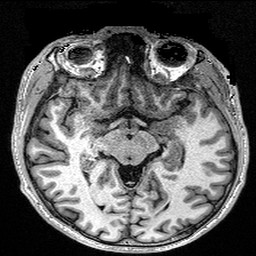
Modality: T1w
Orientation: coronal
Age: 22
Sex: male